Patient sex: F
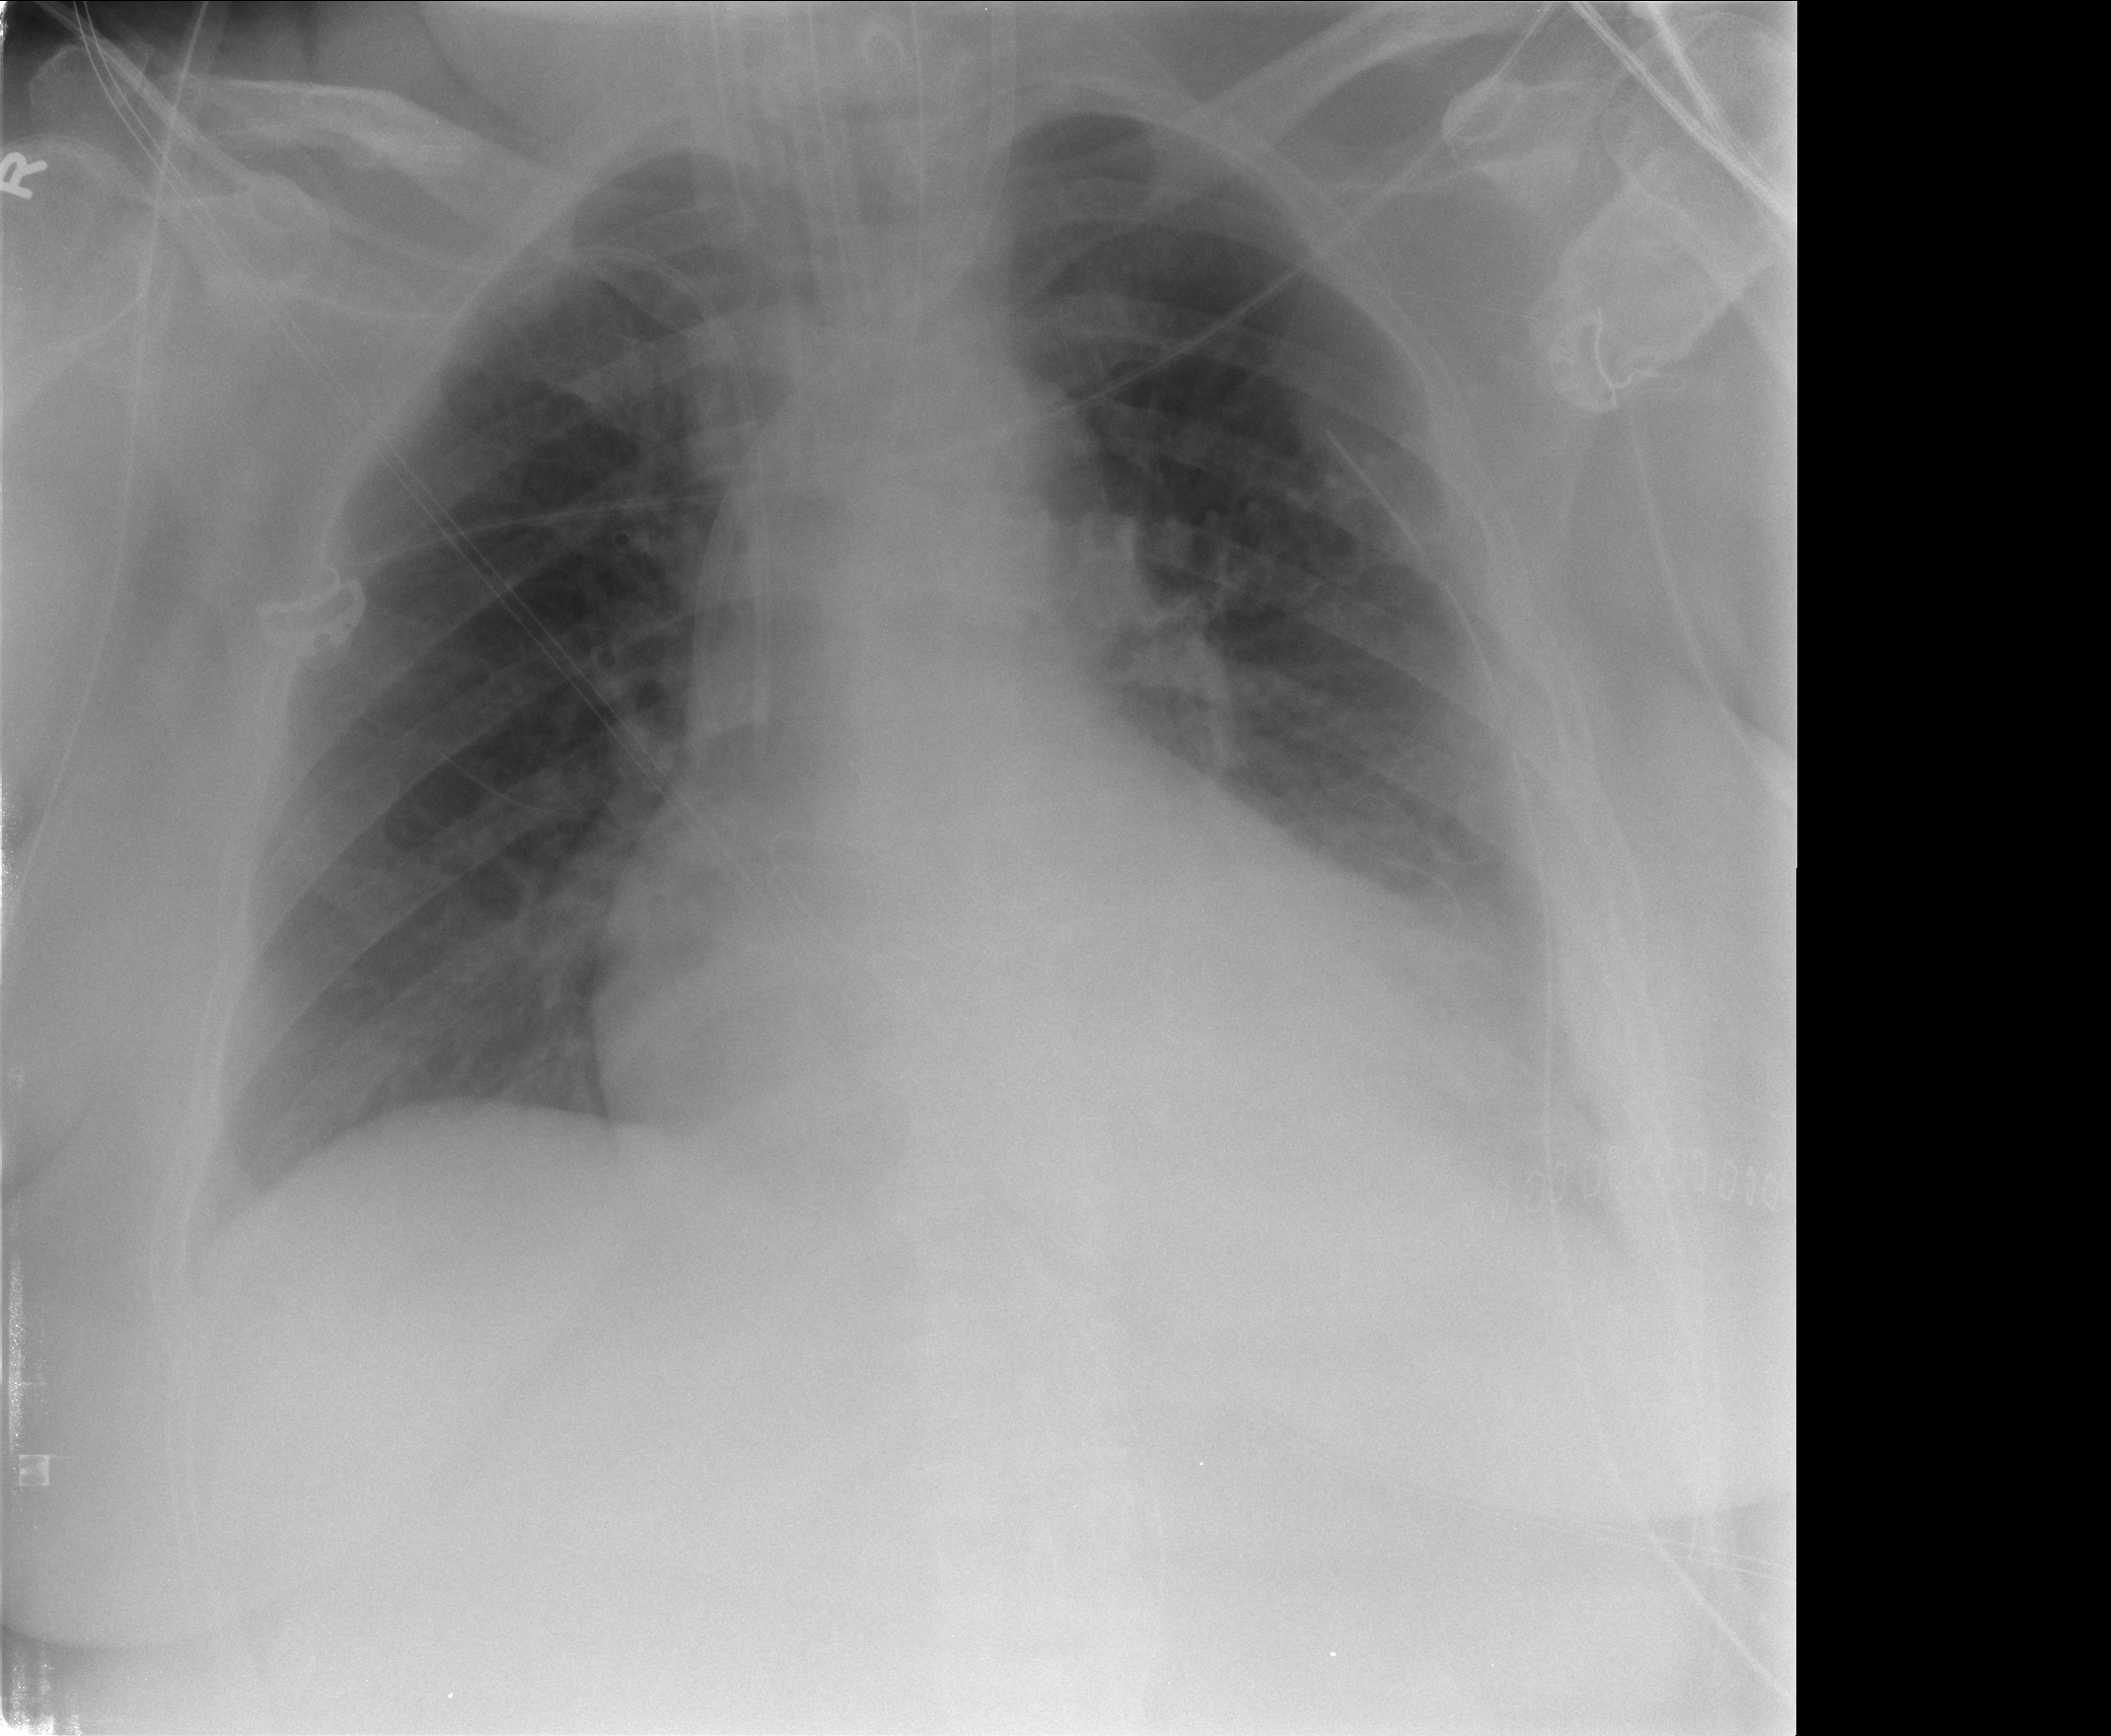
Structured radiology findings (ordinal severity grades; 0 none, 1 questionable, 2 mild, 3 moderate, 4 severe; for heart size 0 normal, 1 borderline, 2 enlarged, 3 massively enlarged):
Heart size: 2
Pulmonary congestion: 0
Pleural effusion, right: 0
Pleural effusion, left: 0
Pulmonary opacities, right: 0
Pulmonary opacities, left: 0
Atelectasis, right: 0
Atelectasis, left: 2